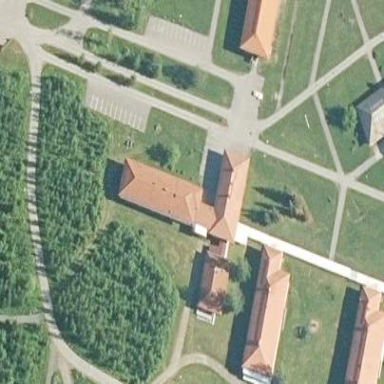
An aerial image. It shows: Public building.